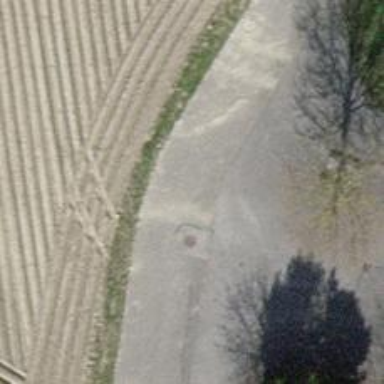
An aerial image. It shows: Unclassified asphalt road without sidewalk.